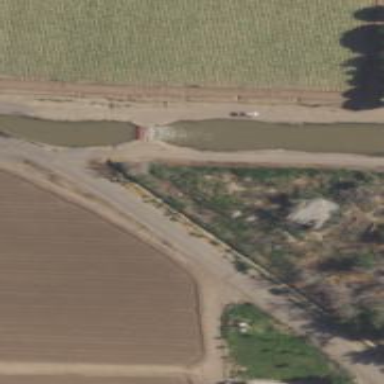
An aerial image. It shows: Sluice gate on waterway.